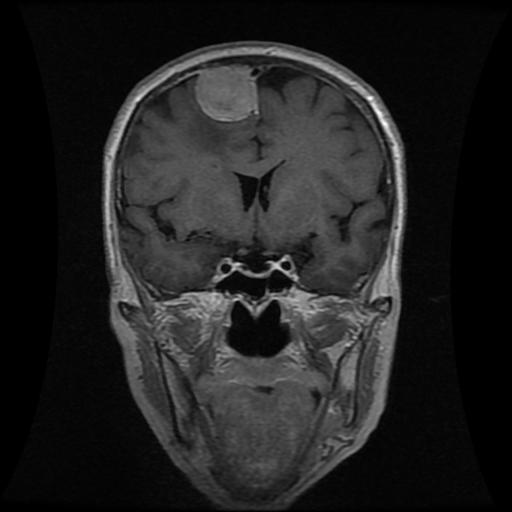
Label: meningioma